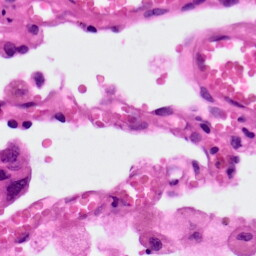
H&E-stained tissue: Lung